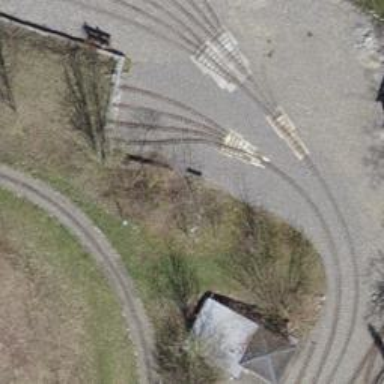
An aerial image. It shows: Miniature railway yard.